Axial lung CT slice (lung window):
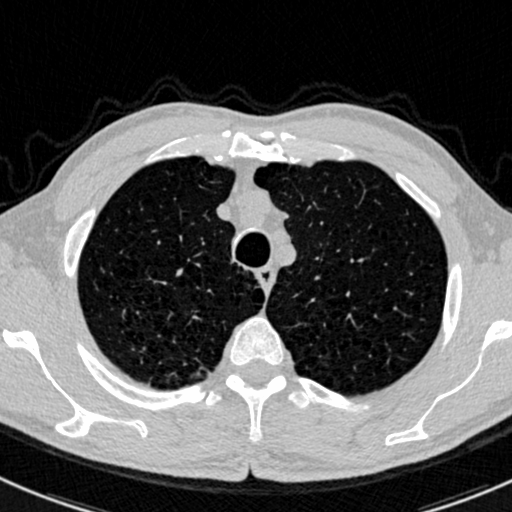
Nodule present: no